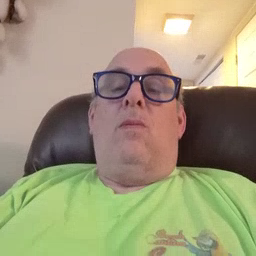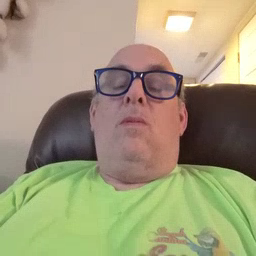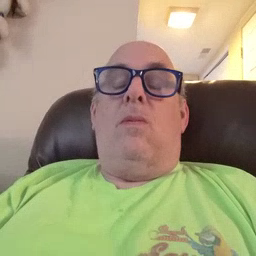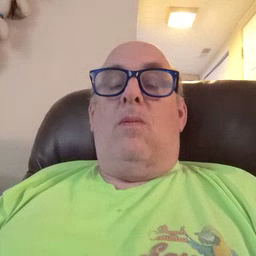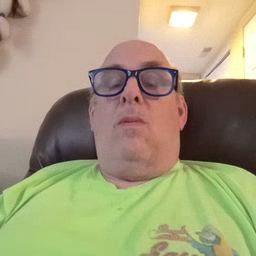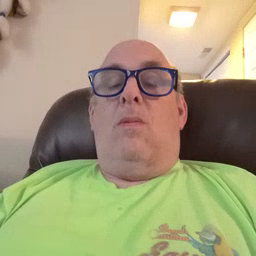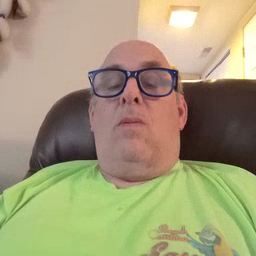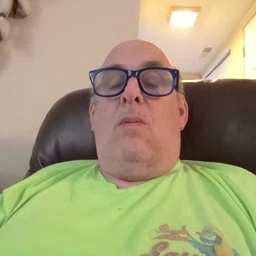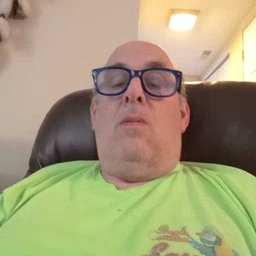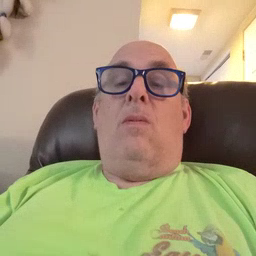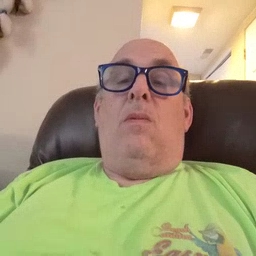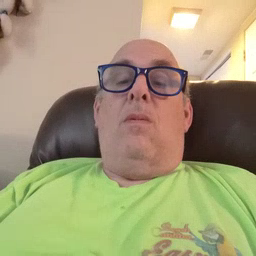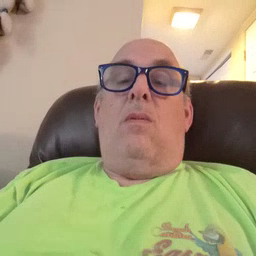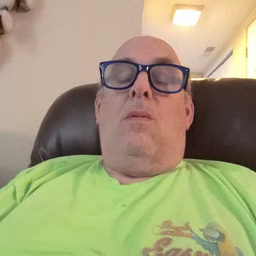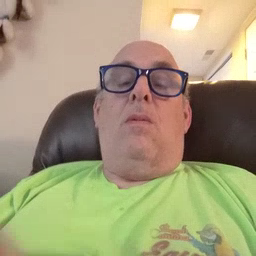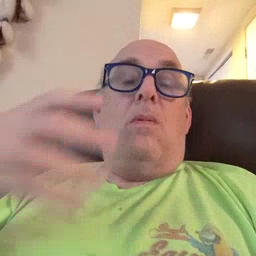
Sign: tiger